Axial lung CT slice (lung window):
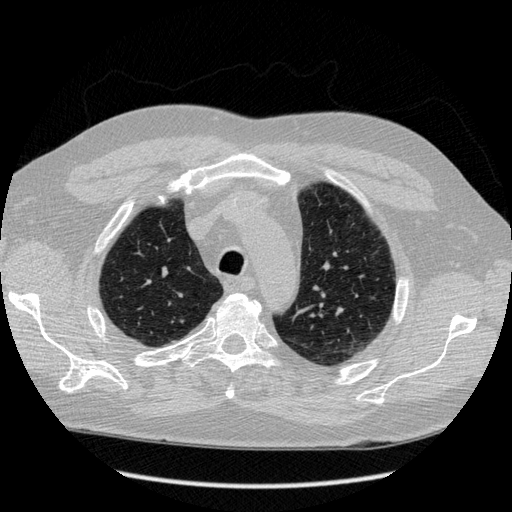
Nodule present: no